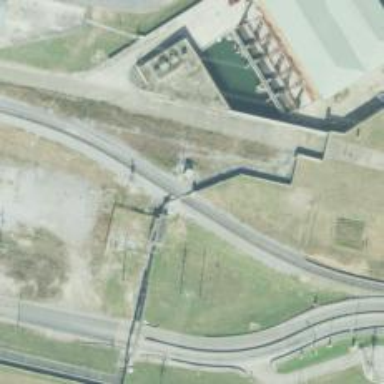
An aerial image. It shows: Lock gate along waterway.